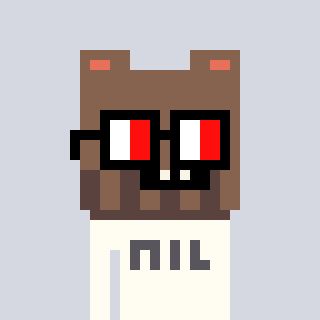
a pixel art character with square glasses with black frames and red eyes, a bear-shaped head and a grayscale-colored body on a cool background